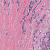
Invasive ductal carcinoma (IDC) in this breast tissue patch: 1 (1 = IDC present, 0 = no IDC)